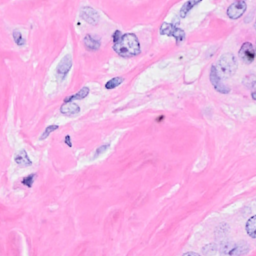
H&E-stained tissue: Breast